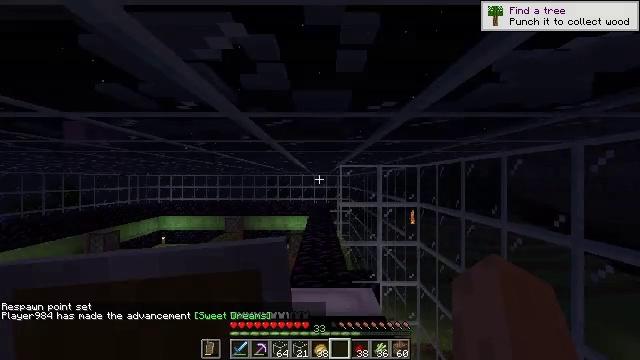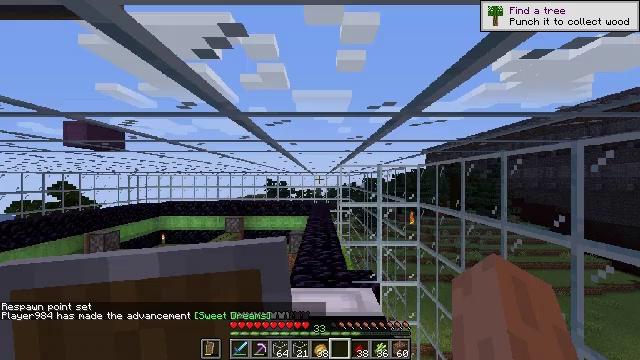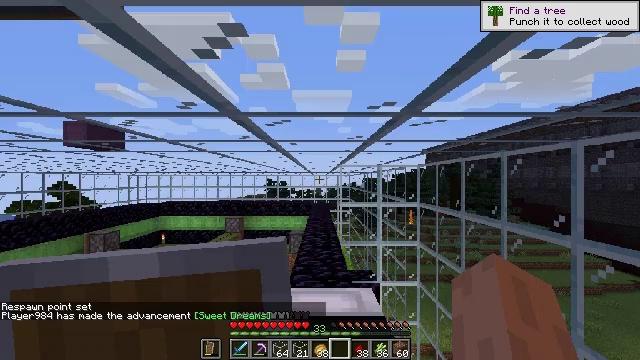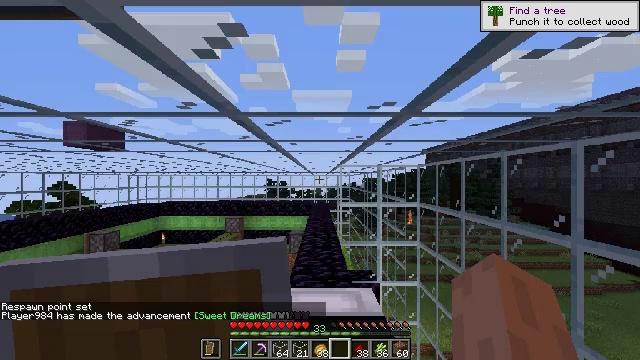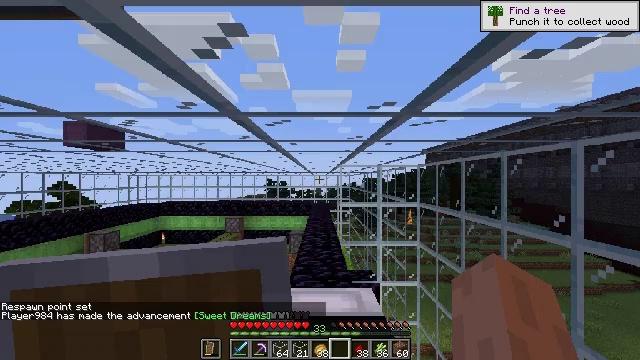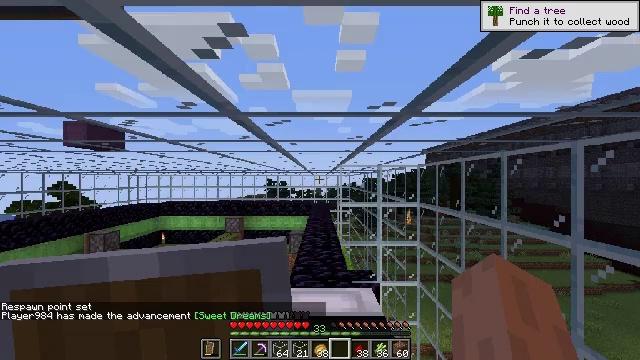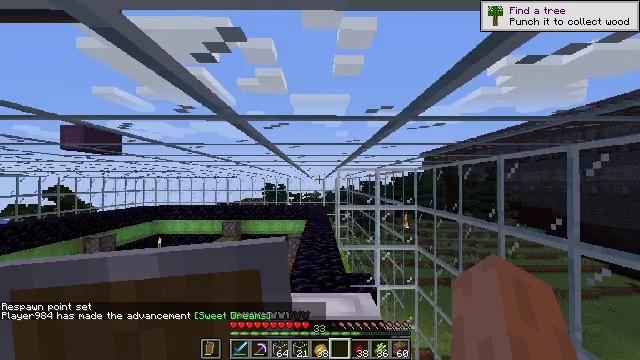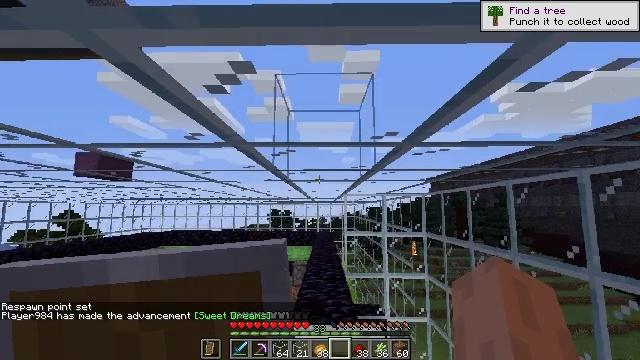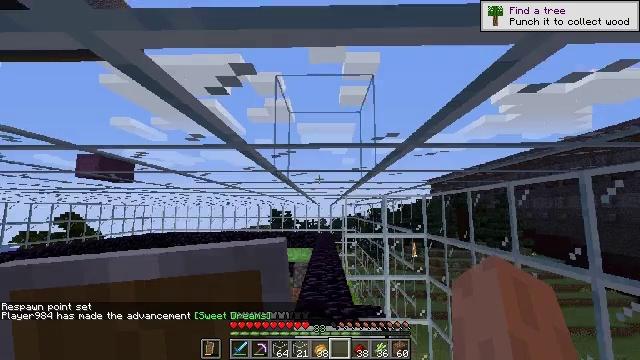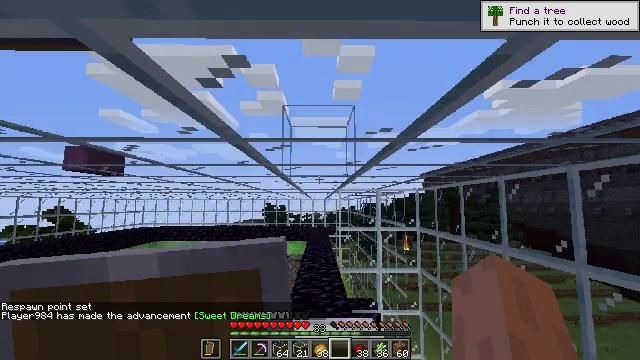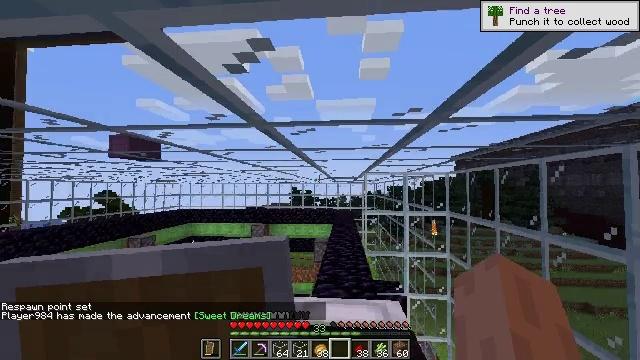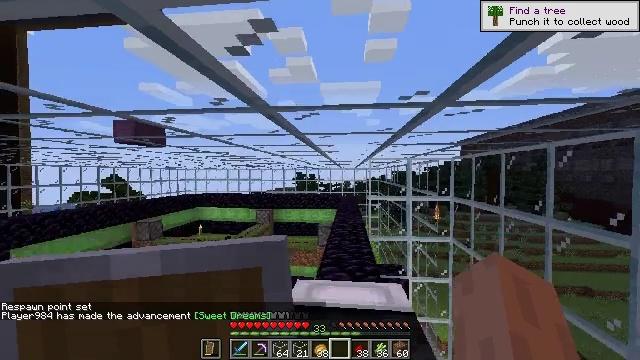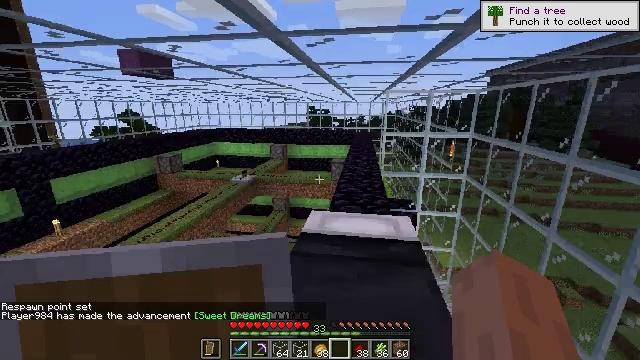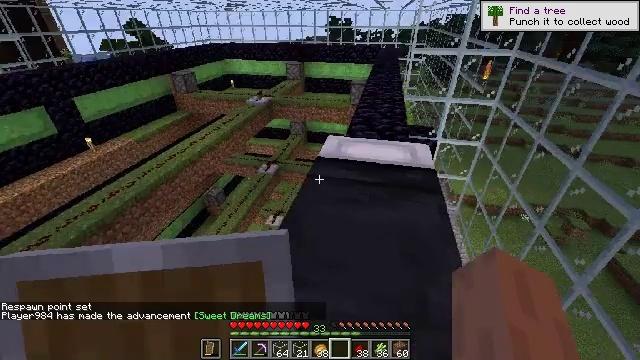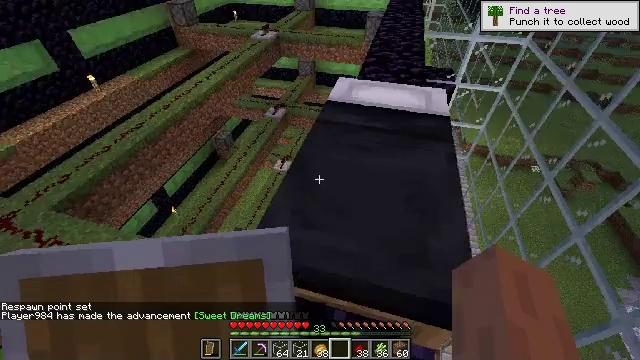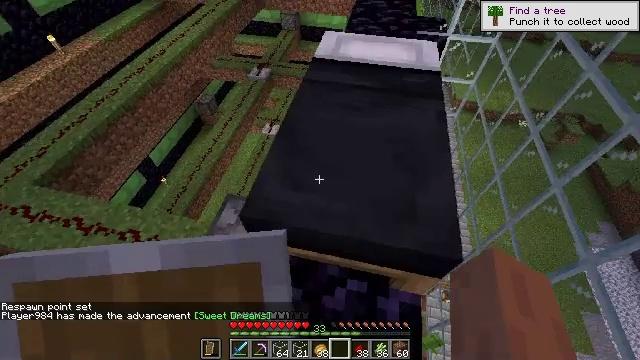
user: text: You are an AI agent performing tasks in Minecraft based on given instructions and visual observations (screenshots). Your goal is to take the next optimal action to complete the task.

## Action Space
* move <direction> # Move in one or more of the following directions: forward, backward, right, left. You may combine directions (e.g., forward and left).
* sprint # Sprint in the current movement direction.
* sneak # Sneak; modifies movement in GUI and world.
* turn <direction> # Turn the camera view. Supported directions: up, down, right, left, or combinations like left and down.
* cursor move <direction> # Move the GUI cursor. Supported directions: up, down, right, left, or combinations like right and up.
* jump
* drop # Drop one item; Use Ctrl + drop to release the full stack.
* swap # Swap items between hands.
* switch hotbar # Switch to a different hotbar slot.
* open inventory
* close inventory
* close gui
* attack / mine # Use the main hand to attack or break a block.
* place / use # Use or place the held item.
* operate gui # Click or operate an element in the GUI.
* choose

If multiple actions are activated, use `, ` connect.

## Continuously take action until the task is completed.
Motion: motion action
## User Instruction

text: Mine the black bed to pick it up.
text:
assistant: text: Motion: no_op
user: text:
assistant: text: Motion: no_op
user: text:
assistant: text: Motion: no_op
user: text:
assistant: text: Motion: no_op
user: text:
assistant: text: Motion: no_op
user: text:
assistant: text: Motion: no_op
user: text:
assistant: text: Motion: turn left and up
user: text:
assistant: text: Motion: no_op
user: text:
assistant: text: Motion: turn right and down
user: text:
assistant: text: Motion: turn left and down
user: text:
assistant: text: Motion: turn down
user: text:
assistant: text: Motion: turn left and down
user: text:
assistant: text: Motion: turn left and down
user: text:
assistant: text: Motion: turn left and down
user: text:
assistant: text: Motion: turn right and down
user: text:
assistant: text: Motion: turn right and down
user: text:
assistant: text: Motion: no_op
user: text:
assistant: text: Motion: attack / mine
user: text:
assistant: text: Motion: attack / mine
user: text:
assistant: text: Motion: attack / mine
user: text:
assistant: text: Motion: attack / mine
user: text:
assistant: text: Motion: turn right and up, attack / mine
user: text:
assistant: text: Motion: turn up, attack / mine
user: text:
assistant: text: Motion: turn up, attack / mine
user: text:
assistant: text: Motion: attack / mine
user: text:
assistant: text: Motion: attack / mine
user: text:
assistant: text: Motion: attack / mine
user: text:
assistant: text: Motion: attack / mine
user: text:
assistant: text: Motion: attack / mine
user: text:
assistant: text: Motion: attack / mine